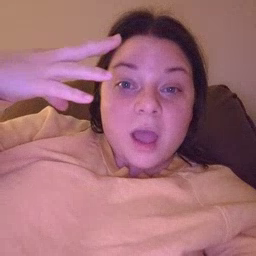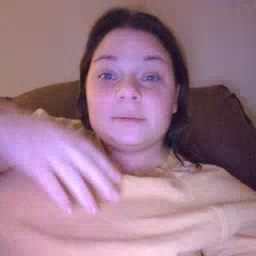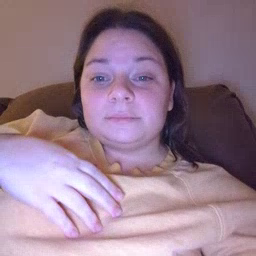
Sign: sun